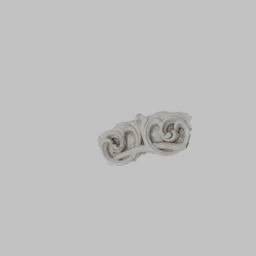
Label: decoration